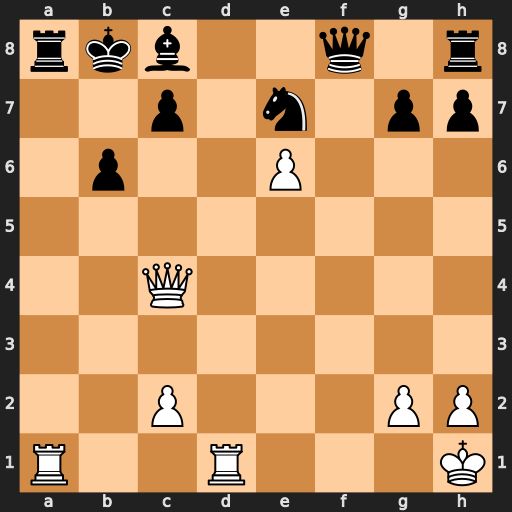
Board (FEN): rkb2q1r/2p1n1pp/1p2P3/8/2Q5/8/2P3PP/R2R3K
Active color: w
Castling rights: -
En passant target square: -
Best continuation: Rxa8+ Kxa8 Qxc7 Qf5 Ra1+